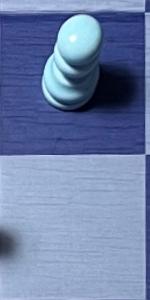
Label: Empty